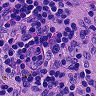
Metastatic tissue present: no